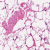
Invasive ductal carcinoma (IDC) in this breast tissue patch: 0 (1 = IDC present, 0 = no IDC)